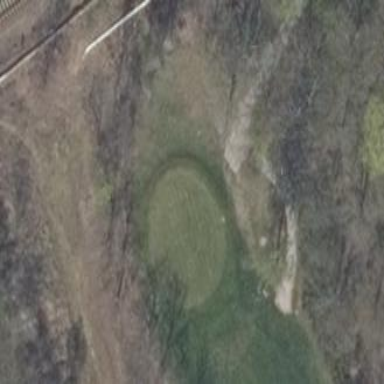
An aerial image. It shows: Golf green.